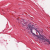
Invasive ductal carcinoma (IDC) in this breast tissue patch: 0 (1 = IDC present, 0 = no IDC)